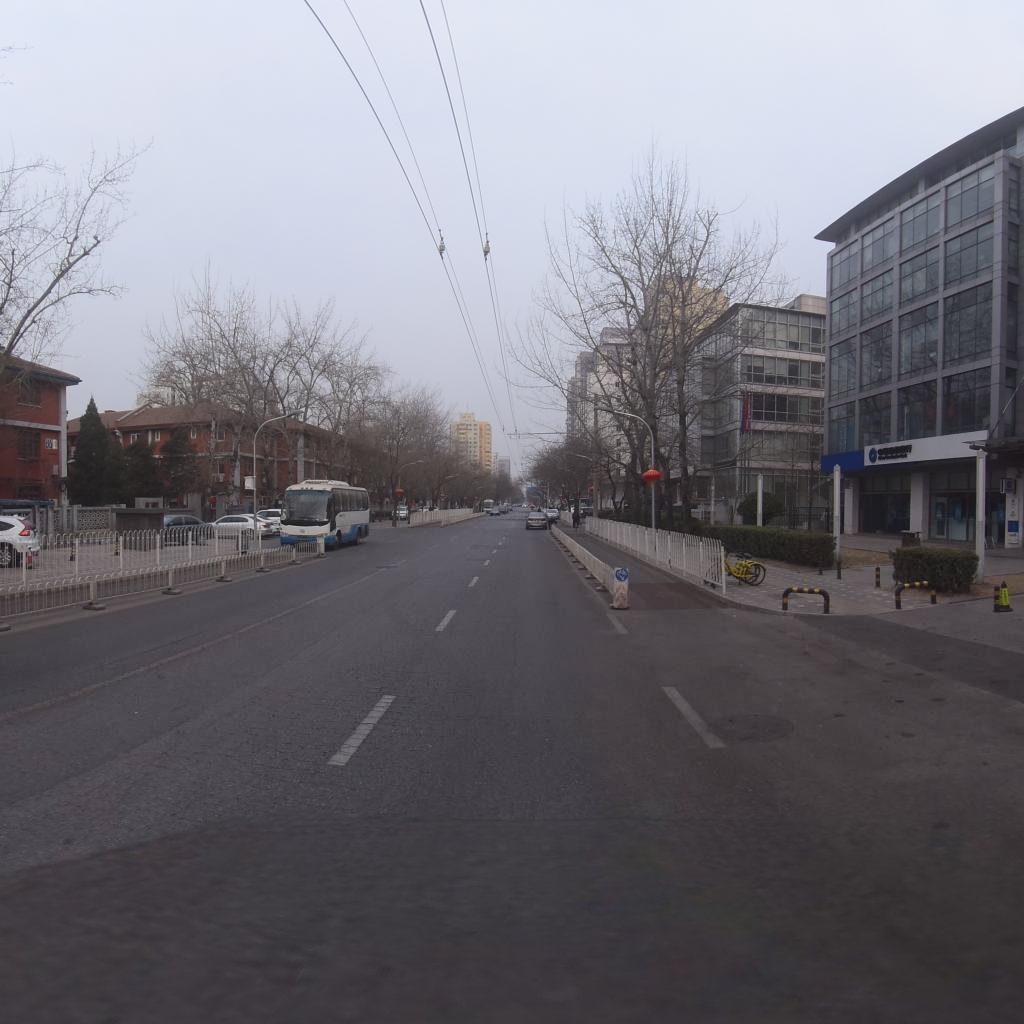
Region: Xicheng
Road damage annotations: manhole cover, alligator crack